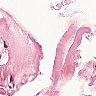
Metastatic tissue present: no